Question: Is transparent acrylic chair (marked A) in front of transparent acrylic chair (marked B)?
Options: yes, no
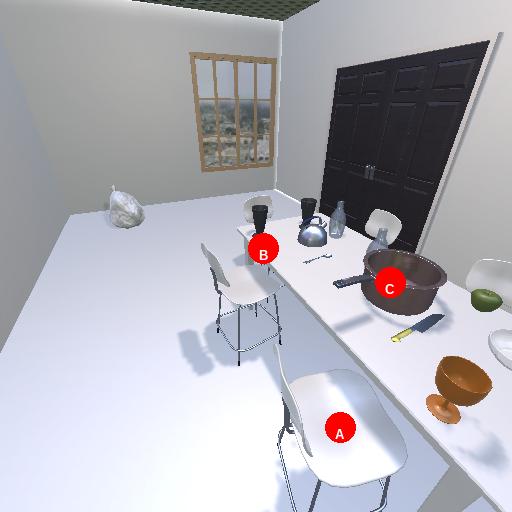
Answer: yes